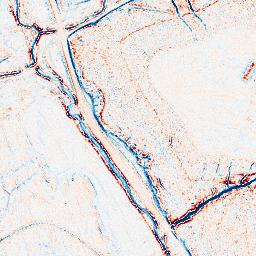
Category: edge_preserving
Decomposition family: anisotropic_diffusion
Decomposition parameters: iterations: 20
kappa: 50
gamma: 0.05
Upsampling method: regularized
Upsampling parameters: scale: 4
lambda_reg: 0.01
Upsampling scale: 4